Question: I have a 'String activity[]=new String[2]' say 'activity[0]=["sleeping"] and activity[1]=["eat","play"]' and another 'String name[]=new String[2]' say 'name[0]="amit"' and 'name[1]="sumit"' I have passed both string array to jsp page. Now I want to display these two strings in tabular manner say

how can I achieve it using jsp.
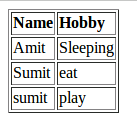
Answer: In .jsp file do like this:
'''
<%
String[][] activityList=(String[][])request.getAttribute("activity");
String[] nameList=(String[])request.getAttribute("name");
out.print("<table border='1'>");
out.print("<tr>");
out.print("<td>Name</td>");
out.print("<td>Hobby</td>");
out.print("</tr>");
for(int i=0;i<activityList.length;i++){
String [] a=activityList[i];
for(String h:a){
out.print("<tr>");
out.print("<td>"+nameList[i]+"</td>");
out.print("<td>"+h+"</td>");
out.print("</tr>");
}
}
out.print("</table>");
%>
'''